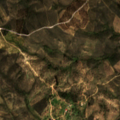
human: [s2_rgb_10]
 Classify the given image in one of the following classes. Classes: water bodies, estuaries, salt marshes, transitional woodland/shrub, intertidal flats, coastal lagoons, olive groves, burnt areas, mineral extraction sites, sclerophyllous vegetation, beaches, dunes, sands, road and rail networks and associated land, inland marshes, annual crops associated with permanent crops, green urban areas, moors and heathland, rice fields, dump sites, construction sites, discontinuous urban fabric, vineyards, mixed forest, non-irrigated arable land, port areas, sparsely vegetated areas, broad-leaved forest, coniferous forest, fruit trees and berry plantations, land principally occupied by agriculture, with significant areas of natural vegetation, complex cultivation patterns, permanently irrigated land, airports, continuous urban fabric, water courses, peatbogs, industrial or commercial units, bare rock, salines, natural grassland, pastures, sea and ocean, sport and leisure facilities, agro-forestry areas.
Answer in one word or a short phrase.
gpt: land principally occupied by agriculture, with significant areas of natural vegetation, broad-leaved forest, sclerophyllous vegetation, transitional woodland/shrub